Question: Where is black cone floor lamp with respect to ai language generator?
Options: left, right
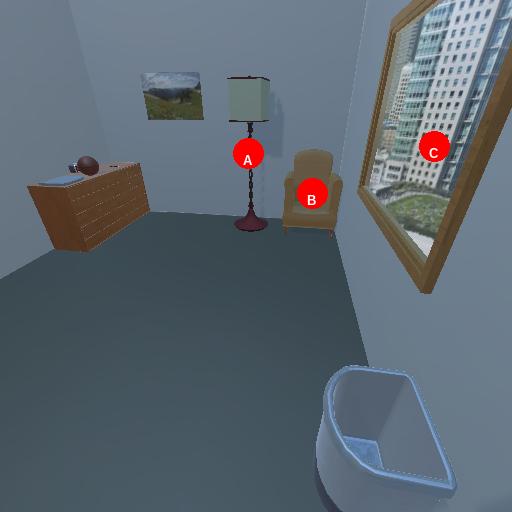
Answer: left